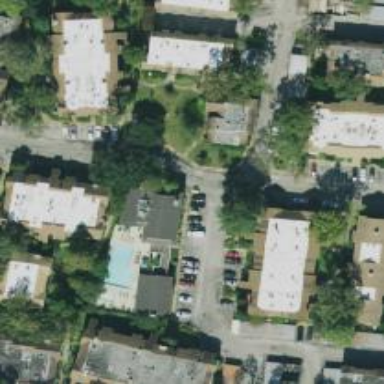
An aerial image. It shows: Condominium within residential area.